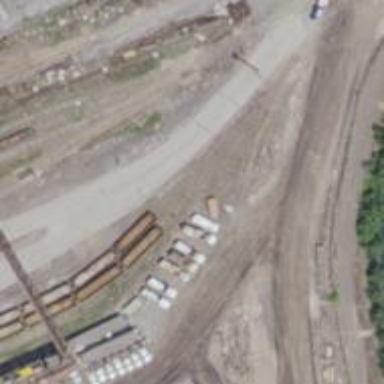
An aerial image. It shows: Rail spur service.